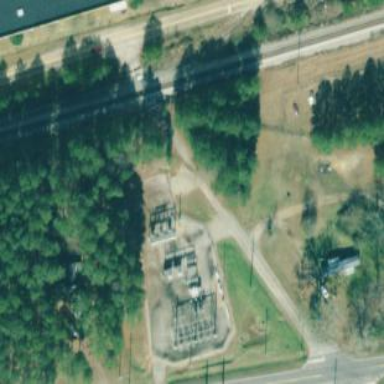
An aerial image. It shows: Distribution level power substation enclosed by fence.